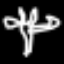
Label: palm tree